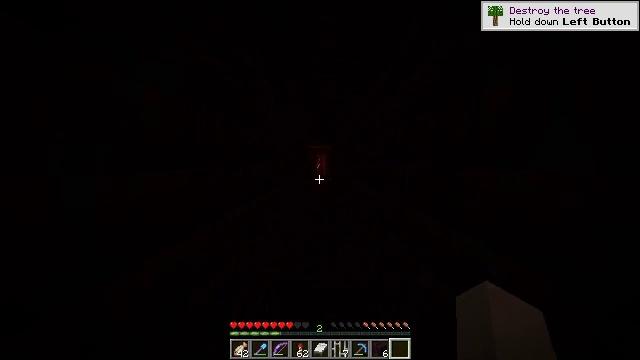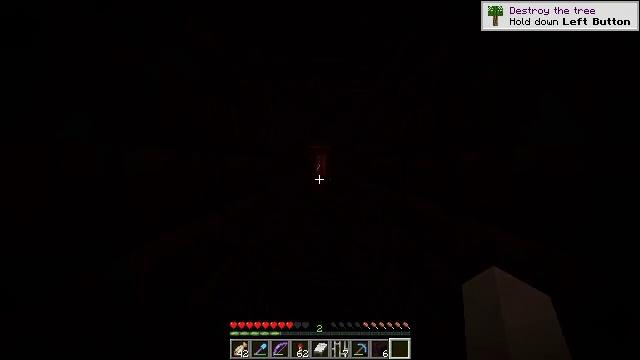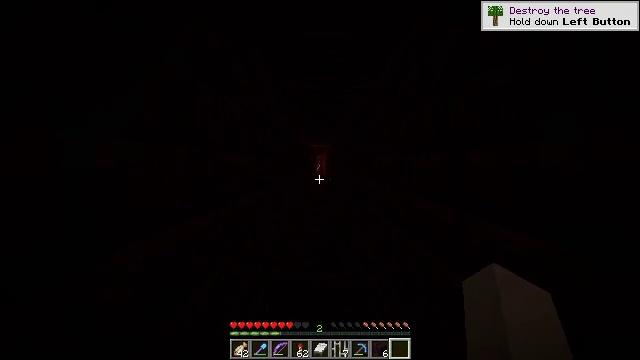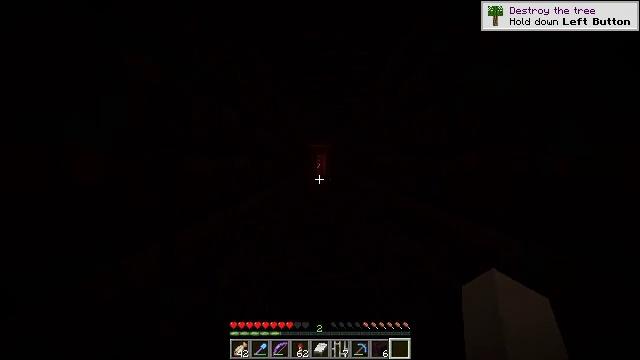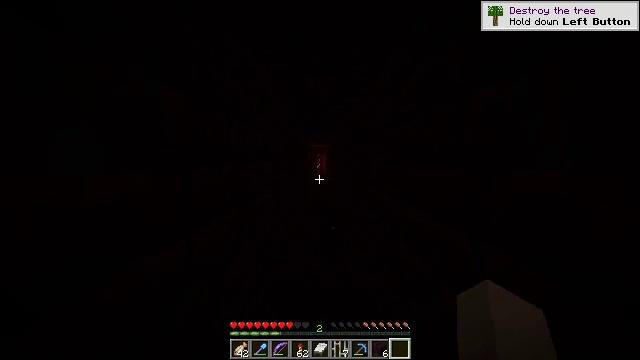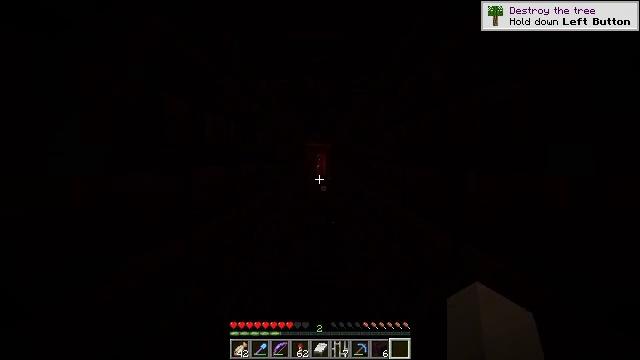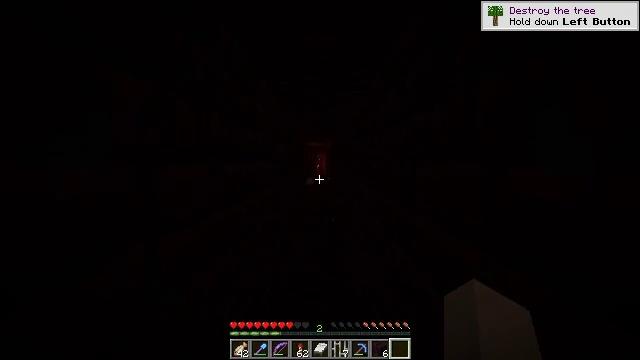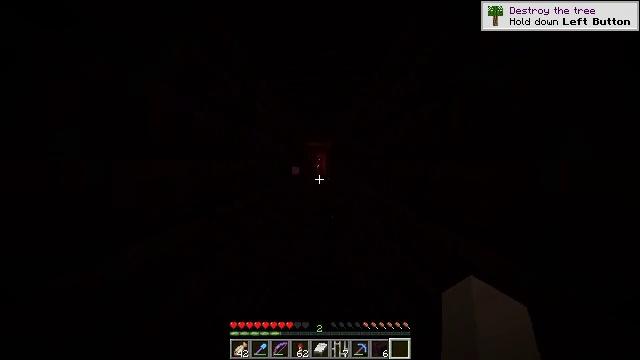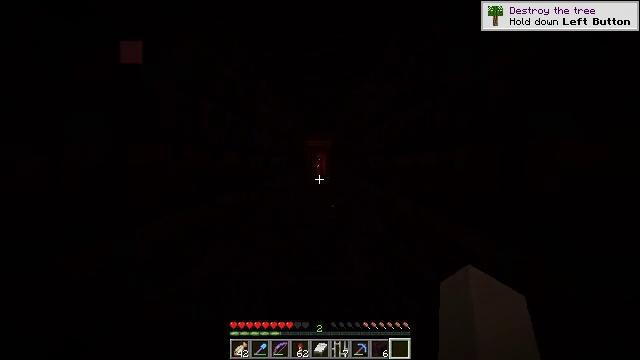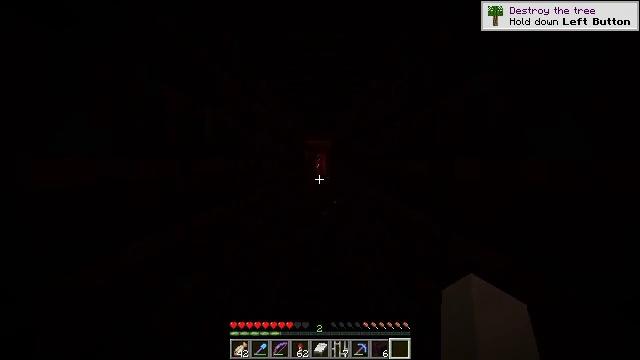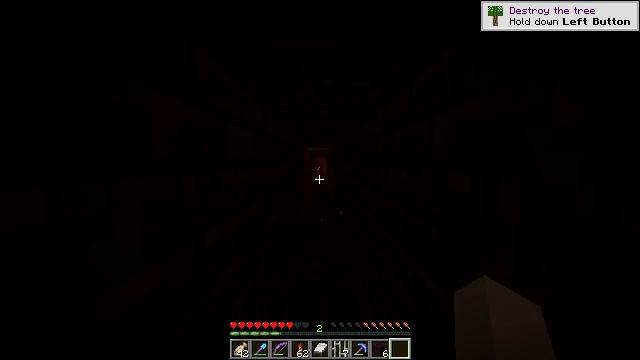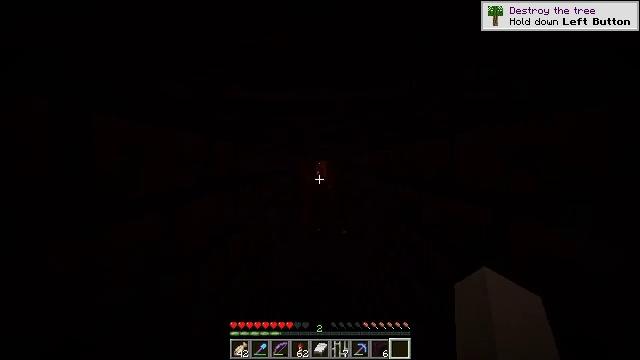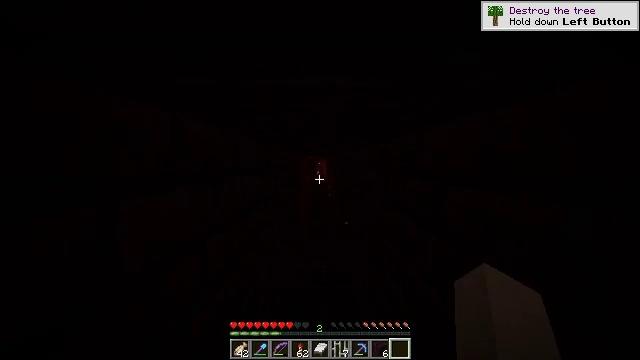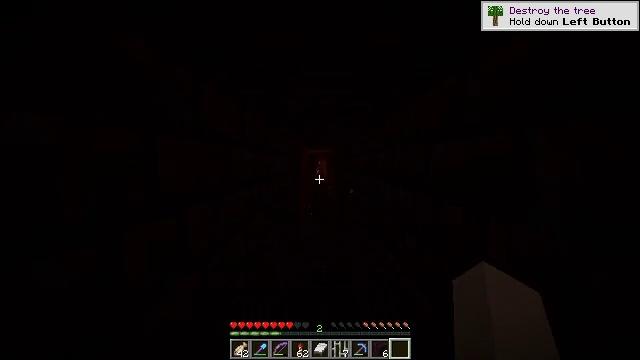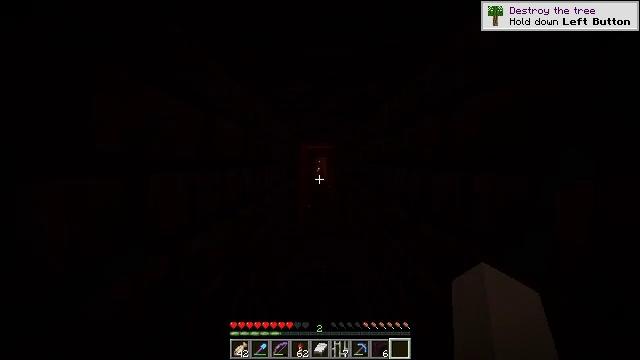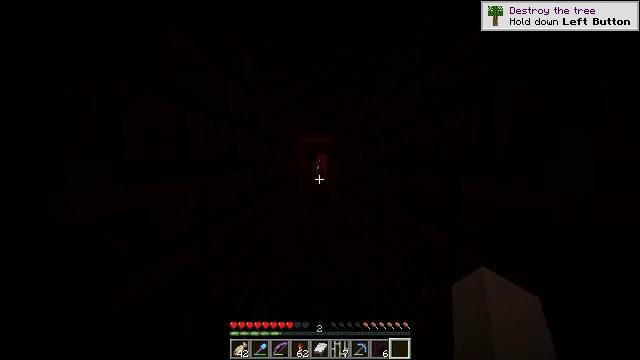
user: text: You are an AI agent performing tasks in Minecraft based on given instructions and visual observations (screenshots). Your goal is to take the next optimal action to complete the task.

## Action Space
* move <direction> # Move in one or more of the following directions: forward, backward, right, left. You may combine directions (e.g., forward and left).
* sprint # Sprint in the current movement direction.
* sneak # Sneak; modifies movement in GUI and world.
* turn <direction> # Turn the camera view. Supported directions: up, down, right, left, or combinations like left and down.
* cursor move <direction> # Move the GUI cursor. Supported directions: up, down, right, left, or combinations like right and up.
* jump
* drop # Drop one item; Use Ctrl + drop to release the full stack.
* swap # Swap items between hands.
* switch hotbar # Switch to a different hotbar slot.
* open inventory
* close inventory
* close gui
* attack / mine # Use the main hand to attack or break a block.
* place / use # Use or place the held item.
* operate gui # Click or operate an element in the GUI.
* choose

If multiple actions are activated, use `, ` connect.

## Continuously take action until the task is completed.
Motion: motion action
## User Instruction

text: Make a nether brick slab in the crafting table.
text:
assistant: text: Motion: move forward
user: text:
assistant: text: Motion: move forward
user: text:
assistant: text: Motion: move forward
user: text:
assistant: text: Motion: move forward
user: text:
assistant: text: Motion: move forward
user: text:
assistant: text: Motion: move forward
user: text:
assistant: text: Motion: move forward
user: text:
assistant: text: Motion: move forward
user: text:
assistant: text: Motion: move forward
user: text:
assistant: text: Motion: move forward, jump
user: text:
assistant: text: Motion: move forward, jump
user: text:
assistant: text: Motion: move forward, jump
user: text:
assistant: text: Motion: move forward, jump
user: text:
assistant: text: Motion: move forward, jump
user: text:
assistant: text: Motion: move forward, jump
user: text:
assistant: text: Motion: move forward, jump
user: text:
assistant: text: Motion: move forward, jump
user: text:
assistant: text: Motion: move forward, jump
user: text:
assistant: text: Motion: move forward, jump
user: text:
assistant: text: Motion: move forward, jump
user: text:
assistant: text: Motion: move forward, jump
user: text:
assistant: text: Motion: move forward, jump
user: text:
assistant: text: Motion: move forward, jump
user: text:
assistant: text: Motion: move forward, jump
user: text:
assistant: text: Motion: move forward, jump
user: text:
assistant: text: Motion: move forward, jump
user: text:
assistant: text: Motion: move forward, jump
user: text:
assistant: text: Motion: move forward, jump
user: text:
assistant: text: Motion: move forward, jump
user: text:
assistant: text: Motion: move forward, jump